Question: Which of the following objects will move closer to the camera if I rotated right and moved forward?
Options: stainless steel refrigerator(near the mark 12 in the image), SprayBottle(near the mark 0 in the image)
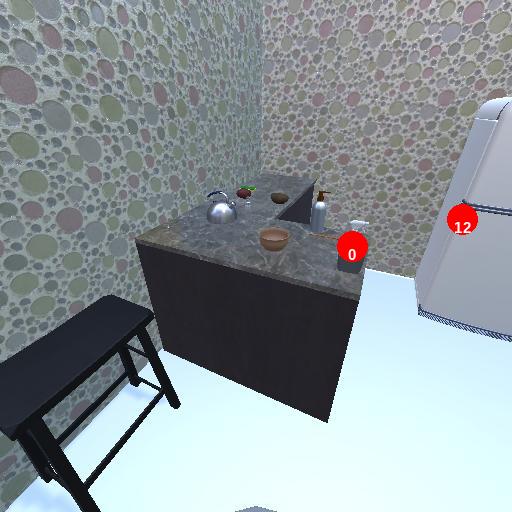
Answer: stainless steel refrigerator(near the mark 12 in the image)